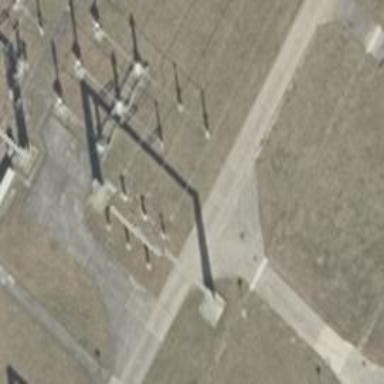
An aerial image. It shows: Bay for power line.